Question: so i am adding data to a ListView from a list in a WPF application with this code:
'''
For Each elem As ModemDetails In MDList
MId = elem.ModemID
MRole = elem.Role
MComp = elem.COMPort
MBrate = elem.BaudRate
MDbits = elem.DataBits
MSbits = elem.StopBits
MPar = elem.Parity
MFcon = elem.FlowCtrl
MStat = elem.Status
lv_modemlist.Items.Add(New With {MId, MRole, MComp, MBrate, MDbits, MSbits, MPar, MFcon, MStat})
Next
'''
now the data goes into the list fine and displays ok, but there is a randomly generated column at the end with all of the entered data in it:

How do i get rid of this as i have another ListView that uses similar code that does not do this??
this is my XML:
'''
<ListView x:Name="lv_modemlist" Margin="10,10,100,10" SelectionChanged="ListView_SelectionChanged_1" Grid.ColumnSpan="2">
<ListView.View>
<GridView>
<GridViewColumn Header="ID" Width="Auto" x:Name="IDCol" DisplayMemberBinding="{Binding MId}"/>
<GridViewColumn Header="Role" Width="Auto" x:Name="RoleCol" DisplayMemberBinding="{Binding MRole}"/>
<GridViewColumn Header="COM Port" Width="Auto" x:Name="COMPortCol" DisplayMemberBinding="{Binding MComp}"/>
<GridViewColumn Header="Baud Rate" Width="Auto" x:Name="BaudRateCol" DisplayMemberBinding="{Binding MBrate}"/>
<GridViewColumn Header="Data Bits" Width="Auto" x:Name="DataBitsCol" DisplayMemberBinding="{Binding MDbits}"/>
<GridViewColumn Header="Stop Bits" Width="Auto" x:Name="StopBitsCol" DisplayMemberBinding="{Binding MSbits}"/>
<GridViewColumn Header="Parity" Width="Auto" x:Name="ParityCol" DisplayMemberBinding="{Binding MPar}"/>
<GridViewColumn Header="Flow Control" Width="Auto" x:Name="FlowControlCol" DisplayMemberBinding="{Binding MFcon}"/>
<GridViewColumn Header="Status" Width="Auto" x:Name="StatusCol" DisplayMemberBinding="{Binding MStat}"/>
<GridViewColumn/>
</GridView>
</ListView.View>
</ListView>
'''
Cheers
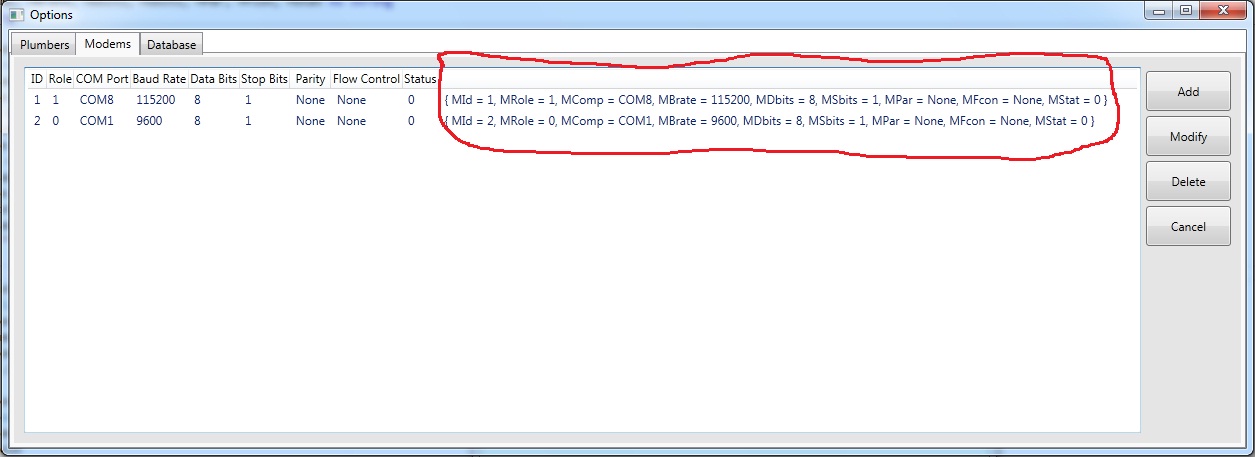
Answer: This might seem like a silly suggestion, but you seem to have declared 10 'GridViewColumn's in your 'GridView'. Try commenting the last one out:
'''
<ListView x:Name="lv_modemlist" Margin="10,10,100,10" SelectionChanged="ListView_SelectionChanged_1" Grid.ColumnSpan="2">
<ListView.View>
<GridView>
<GridViewColumn Header="ID" Width="Auto" x:Name="IDCol" DisplayMemberBinding="{Binding MId}"/>
<GridViewColumn Header="Role" Width="Auto" x:Name="RoleCol" DisplayMemberBinding="{Binding MRole}"/>
<GridViewColumn Header="COM Port" Width="Auto" x:Name="COMPortCol" DisplayMemberBinding="{Binding MComp}"/>
<GridViewColumn Header="Baud Rate" Width="Auto" x:Name="BaudRateCol" DisplayMemberBinding="{Binding MBrate}"/>
<GridViewColumn Header="Data Bits" Width="Auto" x:Name="DataBitsCol" DisplayMemberBinding="{Binding MDbits}"/>
<GridViewColumn Header="Stop Bits" Width="Auto" x:Name="StopBitsCol" DisplayMemberBinding="{Binding MSbits}"/>
<GridViewColumn Header="Parity" Width="Auto" x:Name="ParityCol" DisplayMemberBinding="{Binding MPar}"/>
<GridViewColumn Header="Flow Control" Width="Auto" x:Name="FlowControlCol" DisplayMemberBinding="{Binding MFcon}"/>
<GridViewColumn Header="Status" Width="Auto" x:Name="StatusCol" DisplayMemberBinding="{Binding MStat}"/>
<!-- <GridViewColumn/> Try commenting this one out -->
</GridView>
</ListView.View>
</ListView>
'''